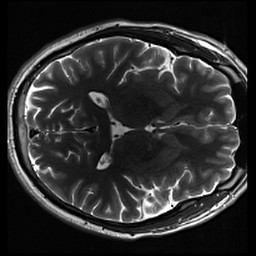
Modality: inplaneT2
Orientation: axial